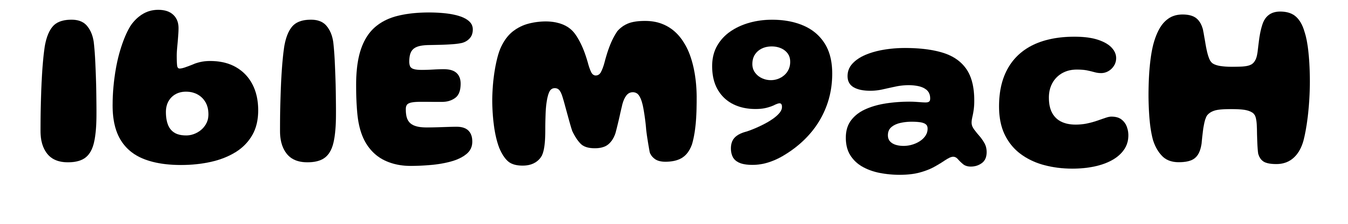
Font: Gluten_Bold